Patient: sex F, age 44
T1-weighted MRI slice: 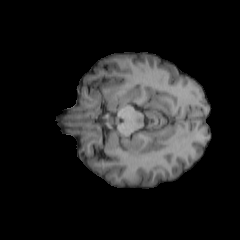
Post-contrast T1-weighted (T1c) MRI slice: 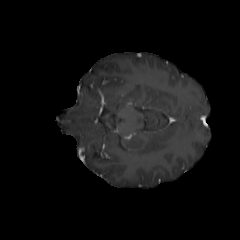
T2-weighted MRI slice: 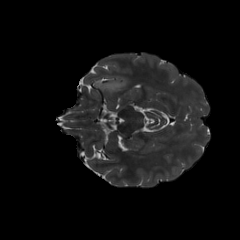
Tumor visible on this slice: yes
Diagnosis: Oligodendroglioma, IDH-mutant, 1p/19q-codeleted
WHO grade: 2